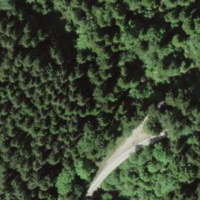
EUNIS habitat code: 44
Species observed at this site:
Petasites albus